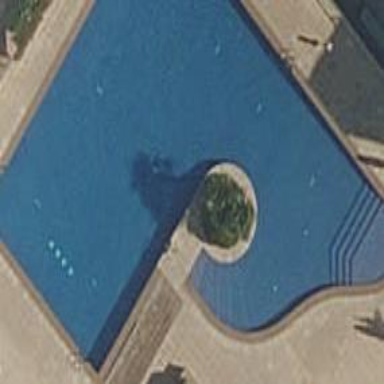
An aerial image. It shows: Swimming pool located in leisure land.